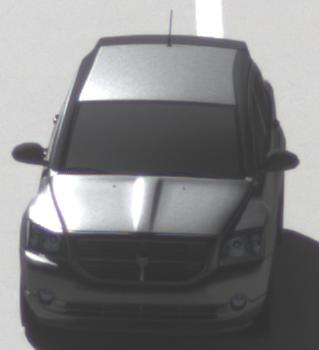
Make: Dodge
Model: Caliber 1.8
Detailed model: Caliber
Model produced from: 2006/06
Model produced until: 2009/03
Doors: 5
Color: gray
Road condition: dry road
Daytime: morning or afternoon
Contrast: high contrast